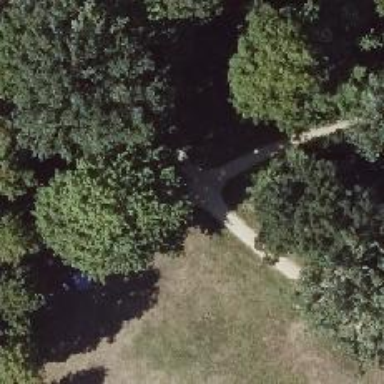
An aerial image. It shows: Compacted footway.